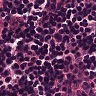
Metastatic tissue present: no